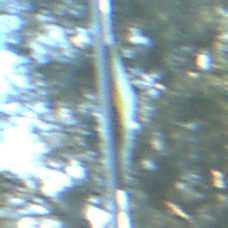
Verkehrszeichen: EndeVorfahrtsstrasse
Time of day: MorningAfternoon
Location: Outdoor (Nature)
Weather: Clear
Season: NotSpecified
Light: Natural